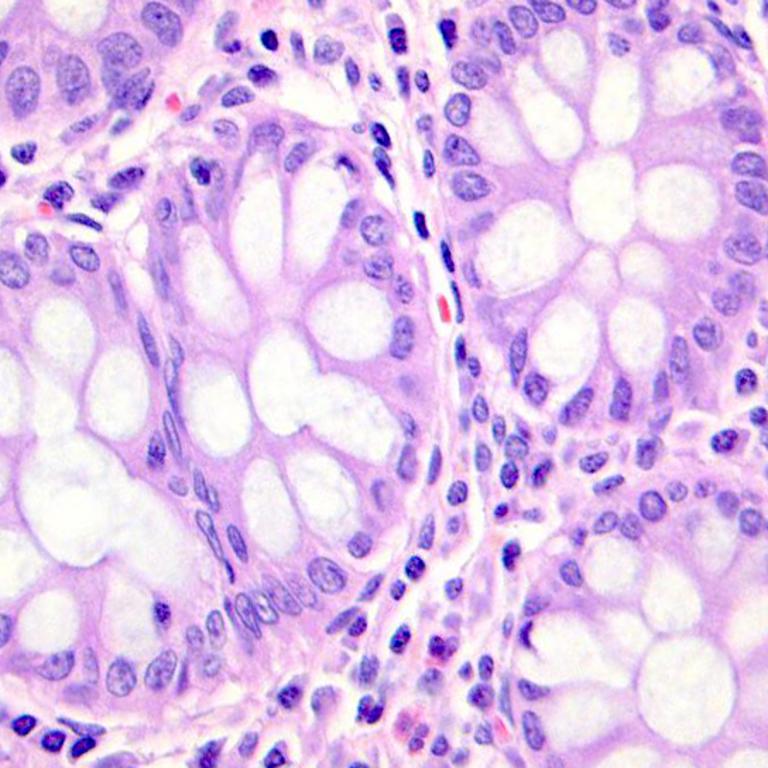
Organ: colon
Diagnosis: benign